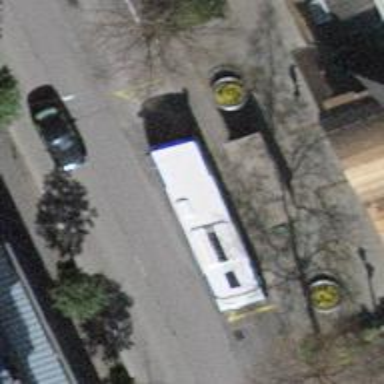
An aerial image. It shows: Bus stop with shelter. It is platform for public transport.